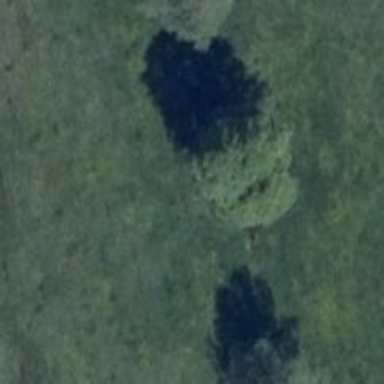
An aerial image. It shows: Deciduous tree with broadleaved leaves.